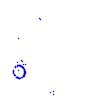
Particle: kaon